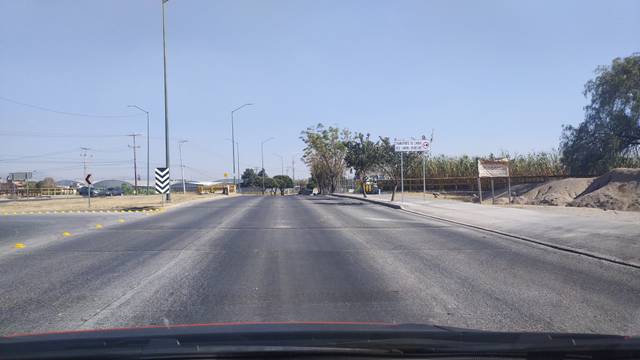
Region: Mexico
Coordinates: 21.096, -101.7